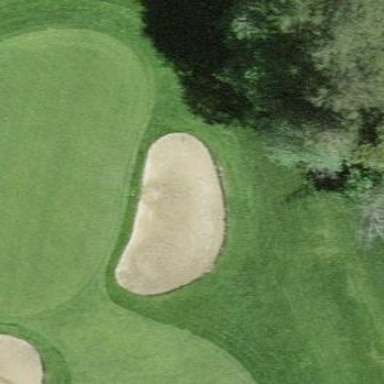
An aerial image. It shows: Bunker filled with sand on golf course.